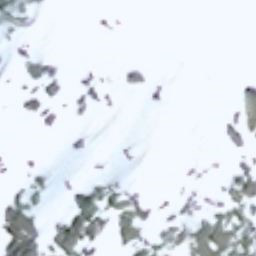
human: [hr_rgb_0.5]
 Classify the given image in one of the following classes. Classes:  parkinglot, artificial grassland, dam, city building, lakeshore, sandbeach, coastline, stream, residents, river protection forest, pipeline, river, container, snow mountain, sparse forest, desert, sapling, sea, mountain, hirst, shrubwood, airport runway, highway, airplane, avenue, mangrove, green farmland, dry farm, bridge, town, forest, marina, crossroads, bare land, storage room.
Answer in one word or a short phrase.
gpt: snow mountain